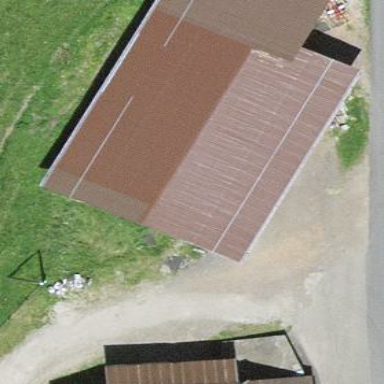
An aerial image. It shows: Barn.